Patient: sex M, age 72
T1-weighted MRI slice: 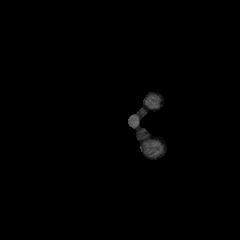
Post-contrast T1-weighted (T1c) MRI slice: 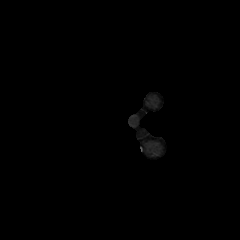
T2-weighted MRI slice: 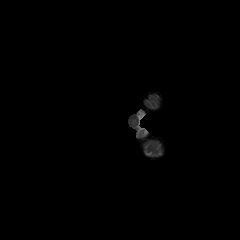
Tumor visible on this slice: no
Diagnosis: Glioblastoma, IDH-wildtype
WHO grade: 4